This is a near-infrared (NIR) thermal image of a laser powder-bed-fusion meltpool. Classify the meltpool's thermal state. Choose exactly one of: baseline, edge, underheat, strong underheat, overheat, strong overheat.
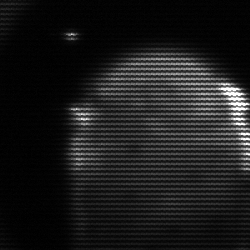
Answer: edge